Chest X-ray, AP view. Patient: 53 years old, sex M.
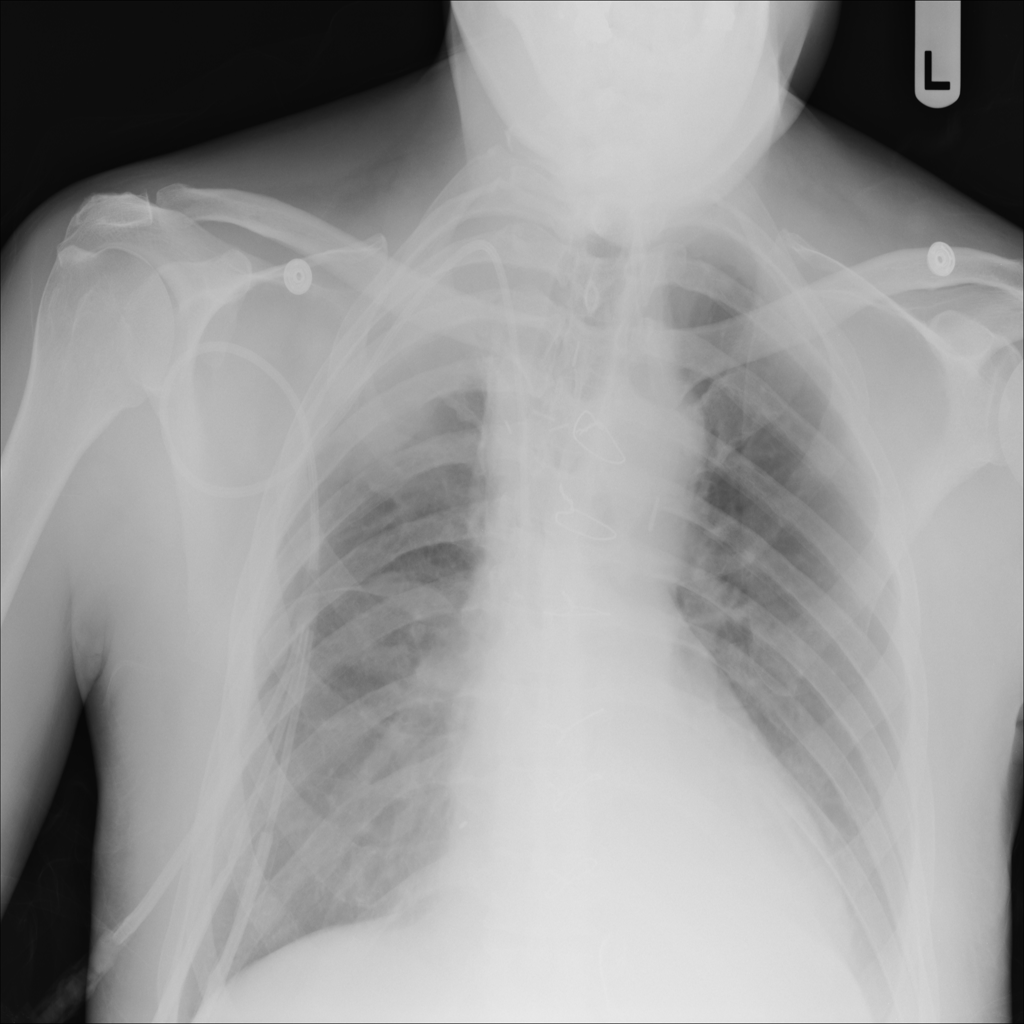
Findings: Atelectasis